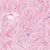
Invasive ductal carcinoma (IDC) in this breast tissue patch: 0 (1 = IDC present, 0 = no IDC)